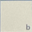
Piece: xx